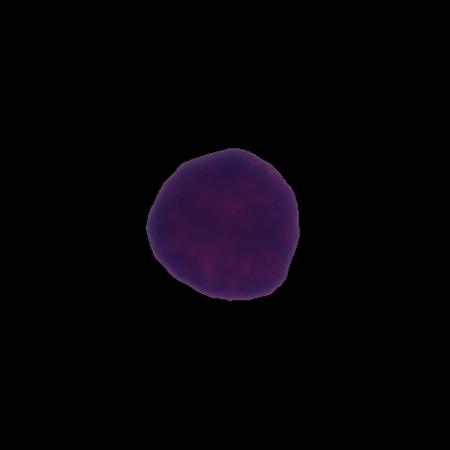
Label: healthy